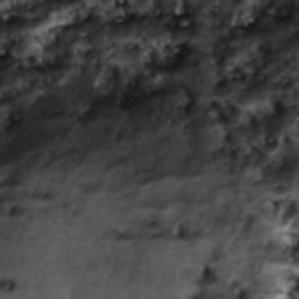
Label: frost